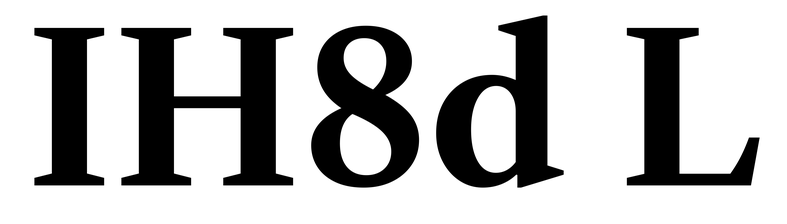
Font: LibreCaslonText_Bold